Aerial crown-view tile of a tropical tree (Barro Colorado Island, Panama), acquired 20240611:
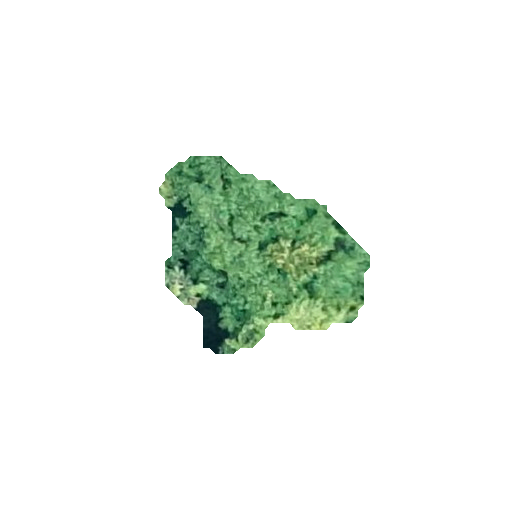
Species: Inga marginata
GBIF accepted scientific name: Inga marginata
Crown area: 42.94 m²